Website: lowes
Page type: customer-info-address
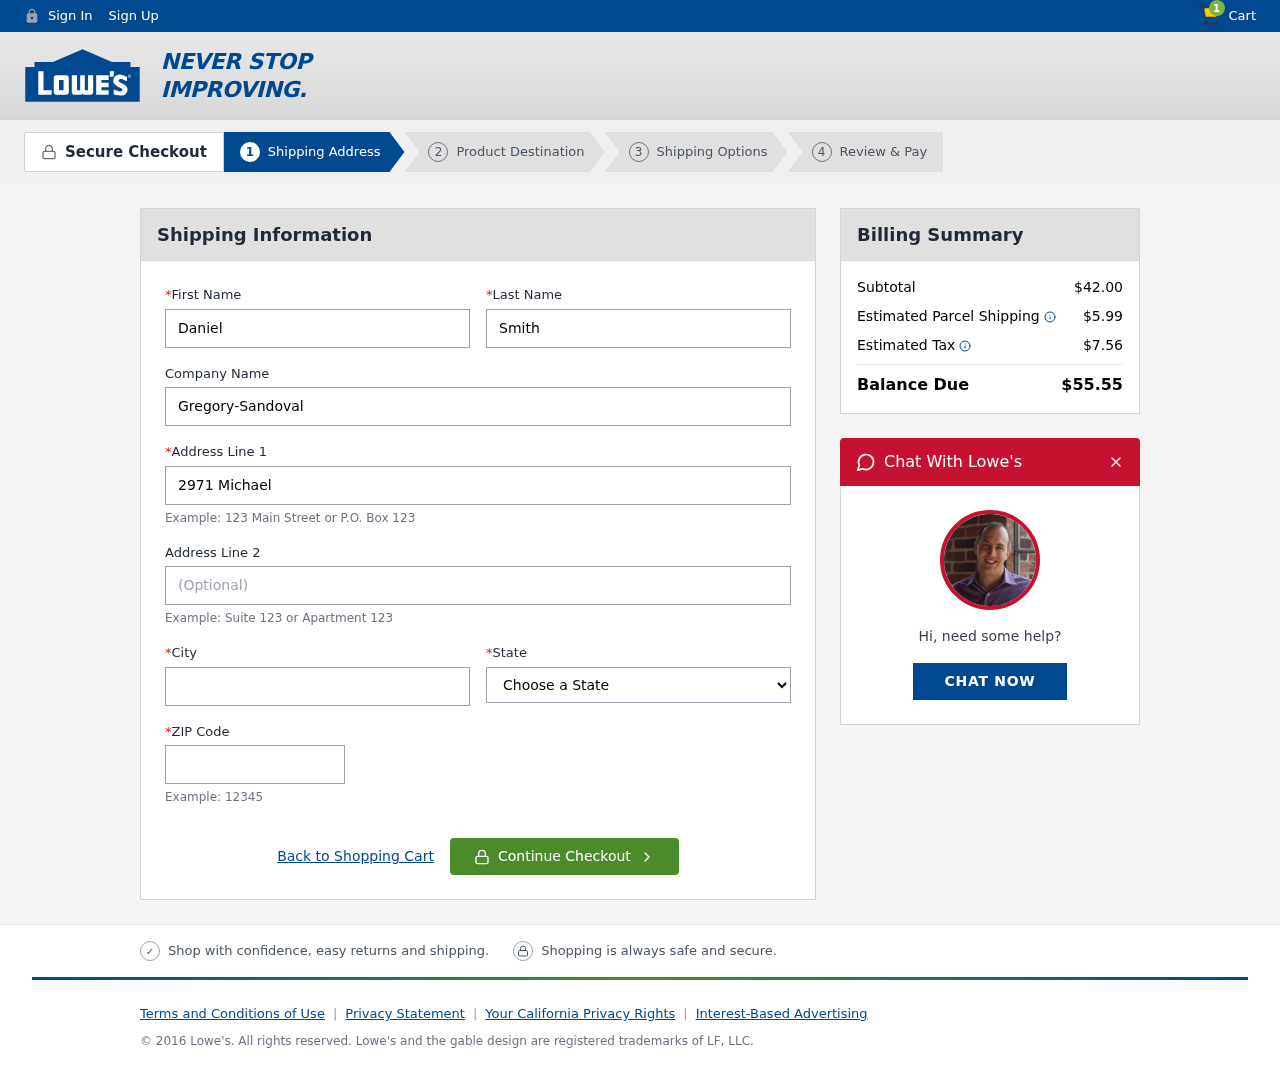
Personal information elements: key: PII_CITY
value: Danielsport
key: PII_COMPANY
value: Gregory-Sandoval
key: PII_FIRSTNAME
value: Daniel
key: PII_LASTNAME
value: Smith
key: PII_POSTCODE
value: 27279
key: PII_STATE
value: Wisconsin
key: PII_STREET
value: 2971 Michael Knolls
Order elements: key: ORDER_NUM_ITEMS
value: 1
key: ORDER_SUBTOTAL
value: $42.00
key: ORDER_SHIPPING_COST
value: $5.99
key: ORDER_TAX
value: $7.56
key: ORDER_TOTAL
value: $55.55